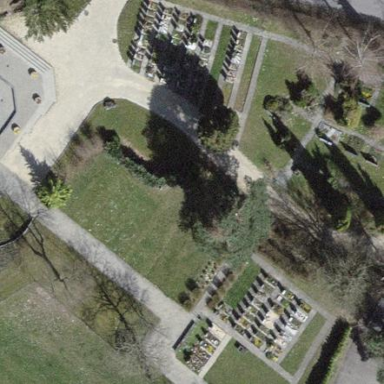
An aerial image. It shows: Cemetery.